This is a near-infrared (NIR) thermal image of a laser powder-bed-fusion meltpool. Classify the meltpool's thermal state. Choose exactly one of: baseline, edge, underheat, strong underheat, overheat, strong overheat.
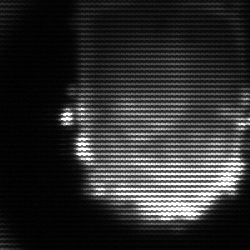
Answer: baseline